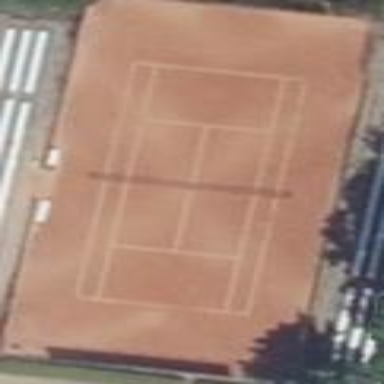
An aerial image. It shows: Tennis court in leisure pitch.